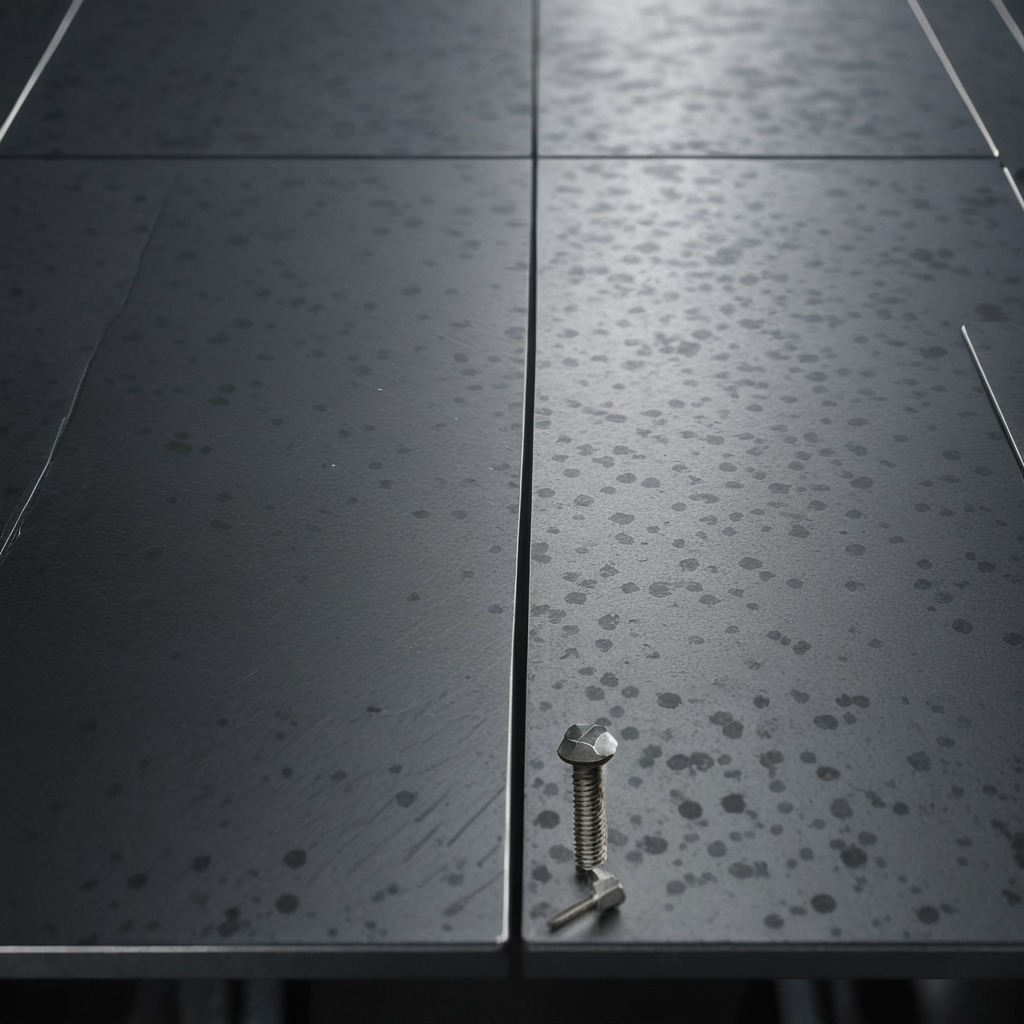
A metal screw is lying on the cold steel table in a mining workshop.